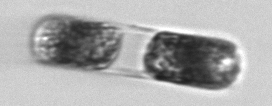
Label: Hemiaulus